Question: I am creating a 'TypeFace' with this code:
'''
setTypeface(Typeface.createFromAsset(context.getAssets(),"fonts/"+ fontName));
'''
It is using 'ttf' file to create this font.
When I try to use UTF-8 turkish strings to display it works on many devices, but in
'Samsung Galaxy S3' it creates unwanted squares on 'i' chars.

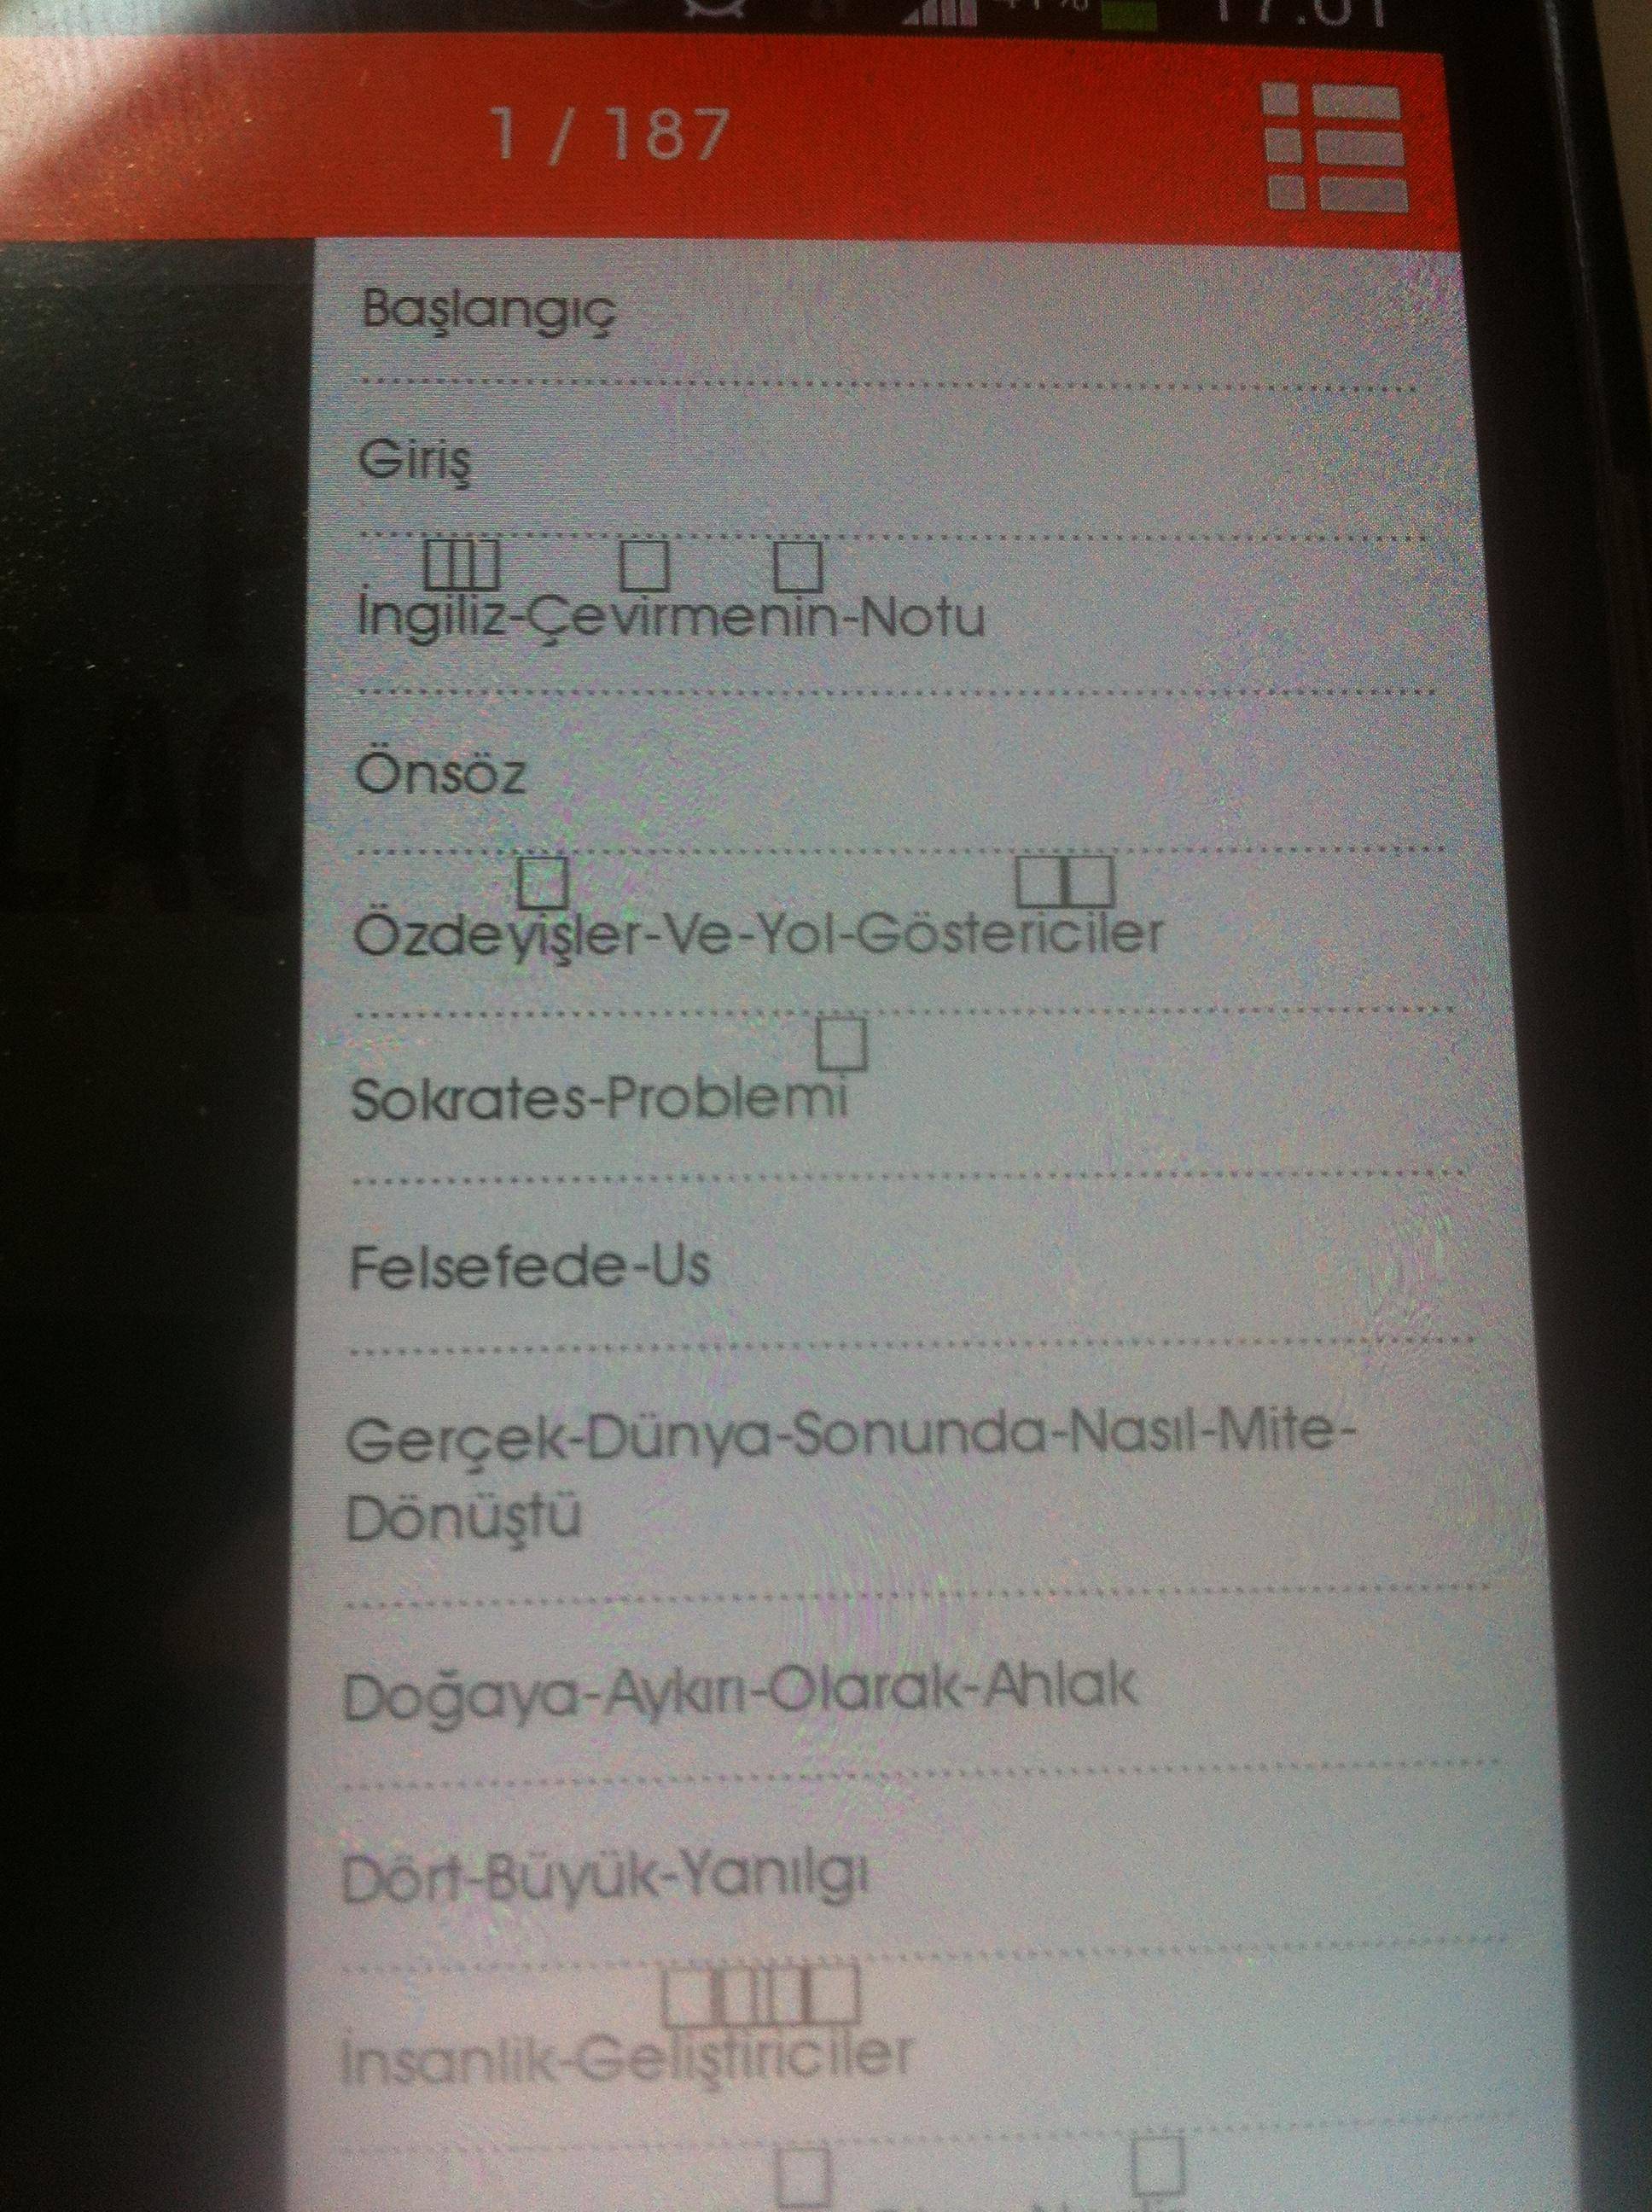
Answer: it turns out there is an other character in input file
a sample bugged input is in here
'''
<text>Ingiliz-Cevirmenin-Notu</text>
'''